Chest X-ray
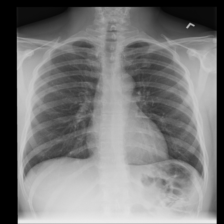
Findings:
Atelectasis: negative
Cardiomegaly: negative
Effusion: negative
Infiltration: negative
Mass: negative
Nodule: negative
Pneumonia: negative
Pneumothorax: negative
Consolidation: negative
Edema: negative
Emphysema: negative
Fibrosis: negative
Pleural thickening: negative
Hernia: negative